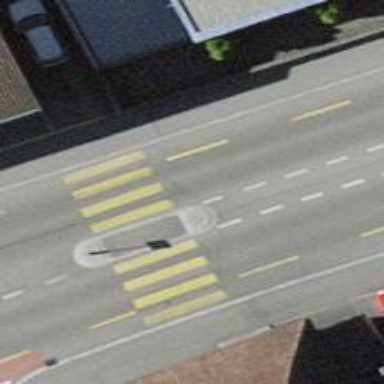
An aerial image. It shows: Zebra crossing with pedestrian island.